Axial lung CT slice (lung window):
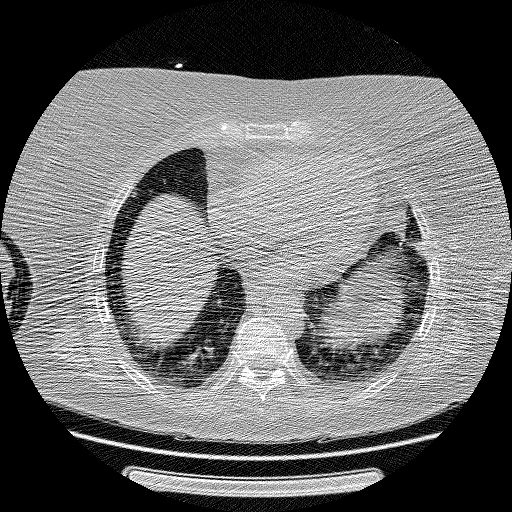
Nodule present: yes
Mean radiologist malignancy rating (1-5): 3